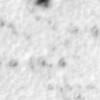
Label: no_change